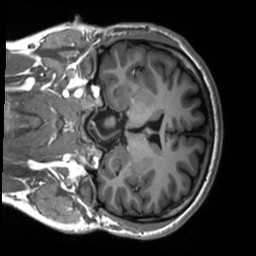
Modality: T1w
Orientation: coronal
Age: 30
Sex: male
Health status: healthy
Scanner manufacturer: siemens
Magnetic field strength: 3 T
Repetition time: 2.53 s
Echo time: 0.00219 s